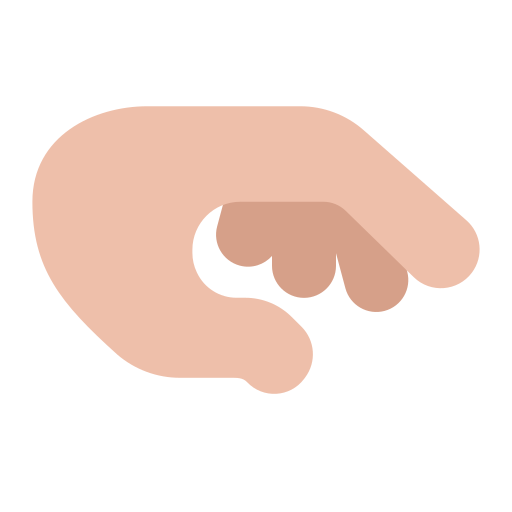
palm down hand flat  light